Interaction volume radius: 5 \u00c5
Interaction volume height: 10 \u00c5
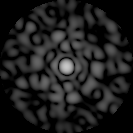
Disorder parameter: 0.8731